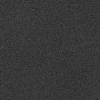
Atmospheric dust classification: dusty